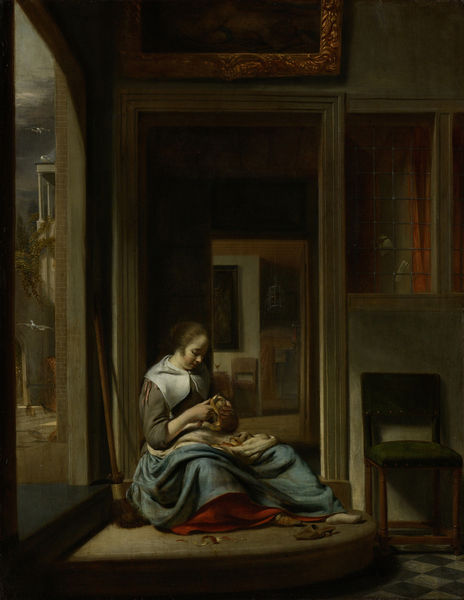
Titel: De appelschilster
Künstler: Cornelis Bisschop
Standort: Amsterdam
Institution: Rijksmuseum
Schlagwörter: assis, rouge, femme, atelier, peinture, robe, bleu, huile, palais, toile, fruit, tableau, manger, assise, mange, ménage, femme de ménage, robe bleu